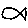
Label: fish